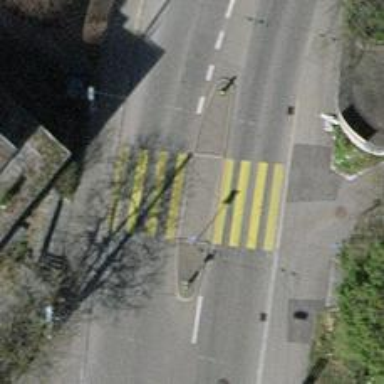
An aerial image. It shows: Uncontrolled zebra crossing with island. The crossing is marked with zebra stripes.